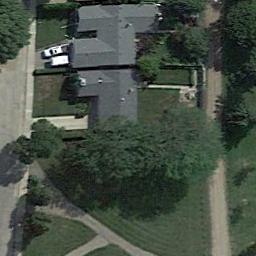
Label: residential